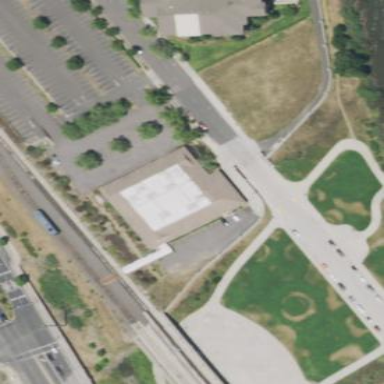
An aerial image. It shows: Train station building.